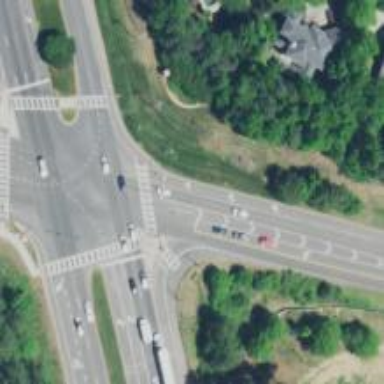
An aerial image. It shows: Marked road crossing.